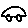
Label: car